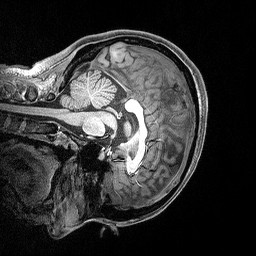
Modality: T1w
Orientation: sagittal
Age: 22
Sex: male
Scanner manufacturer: siemens
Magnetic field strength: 3 T
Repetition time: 2.3 s
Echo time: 0.00298 s